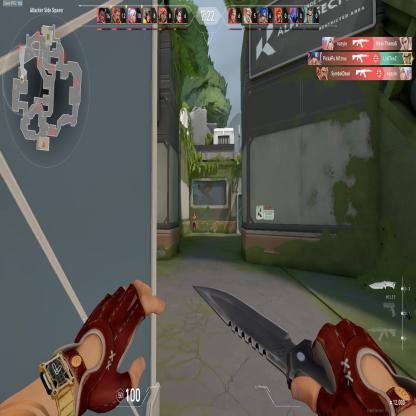
Label: enemy